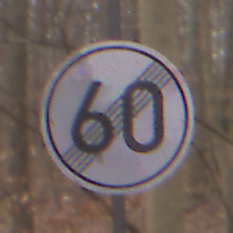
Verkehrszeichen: EndeGeschwindigkeit60
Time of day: Midday
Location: Outdoor (Nature)
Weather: Overcast
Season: Autumn
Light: Natural